Field crop: maize
Growth stage: 2
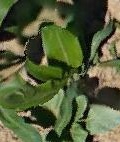
Species: maize